Field crop: maize
Growth stage: 2
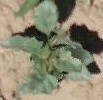
Species: datura